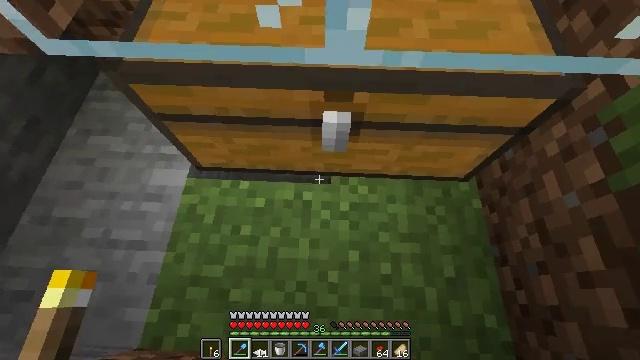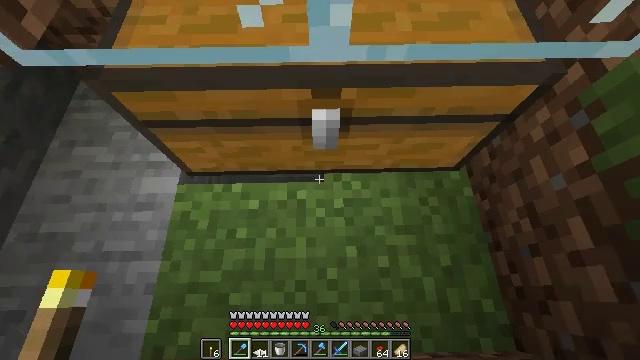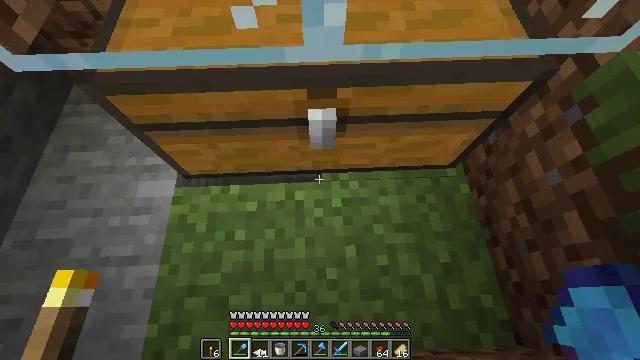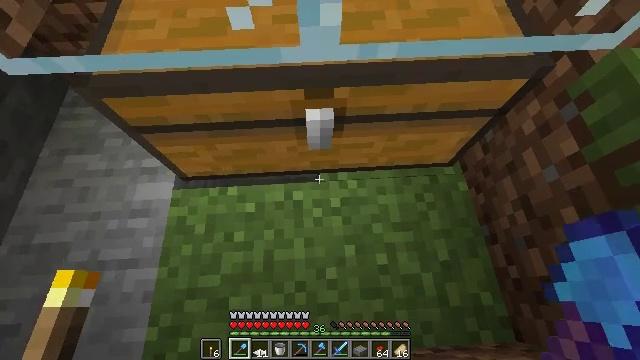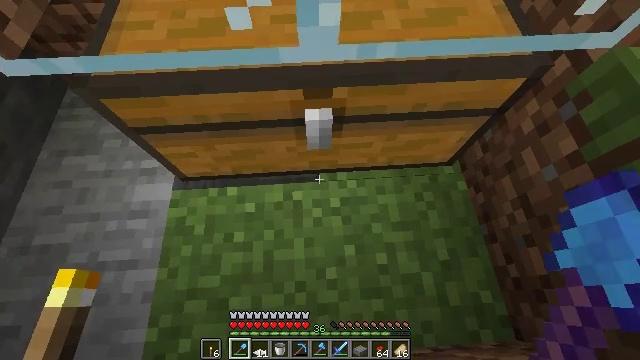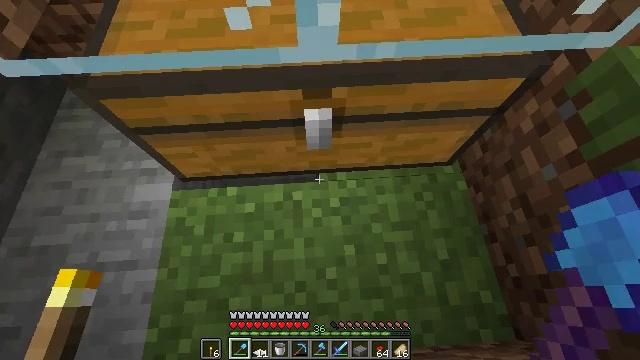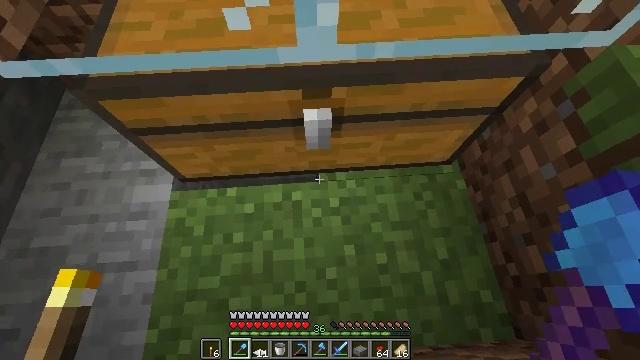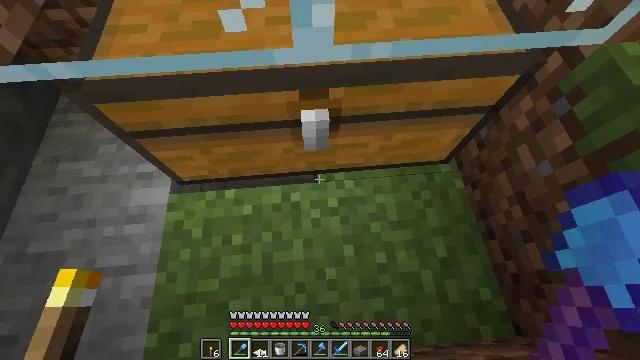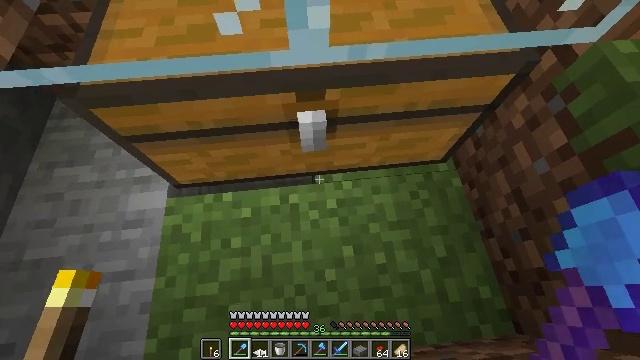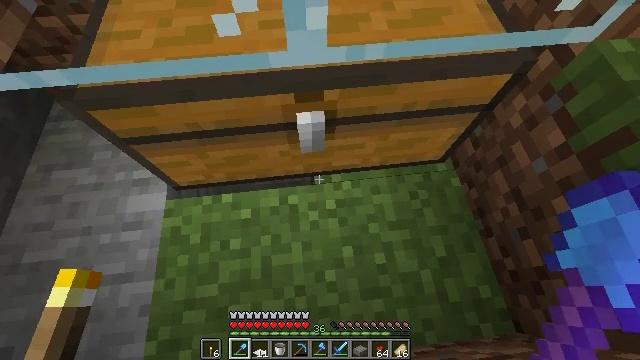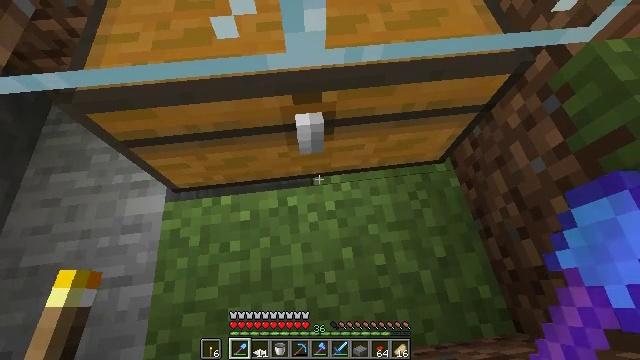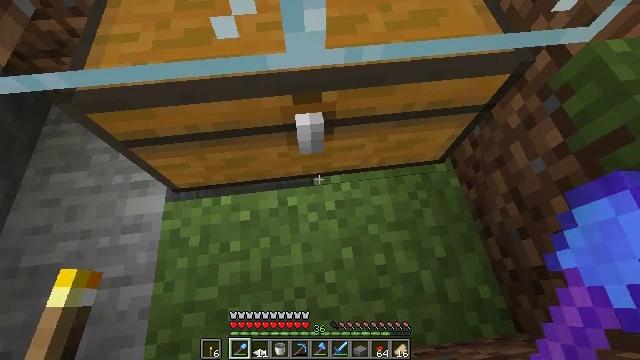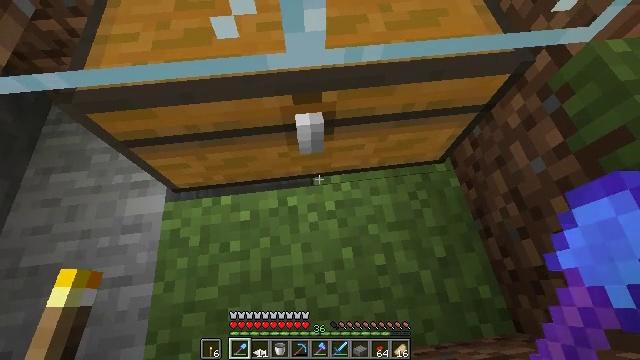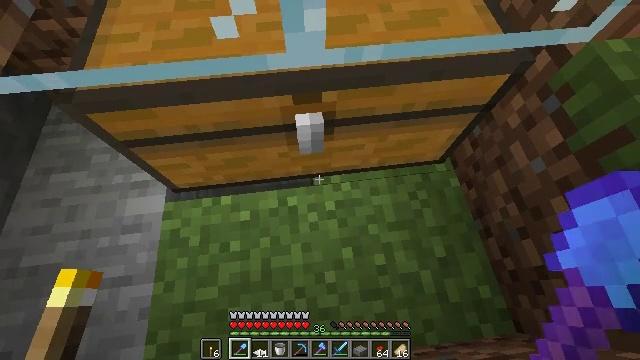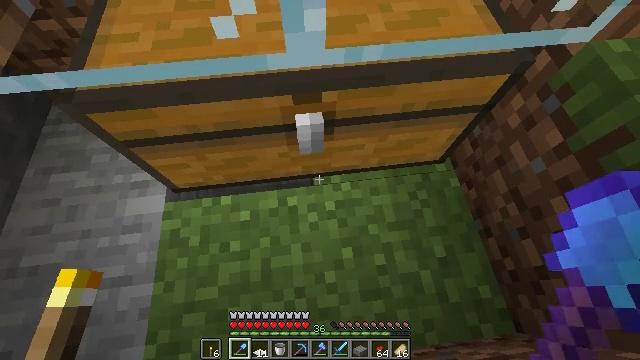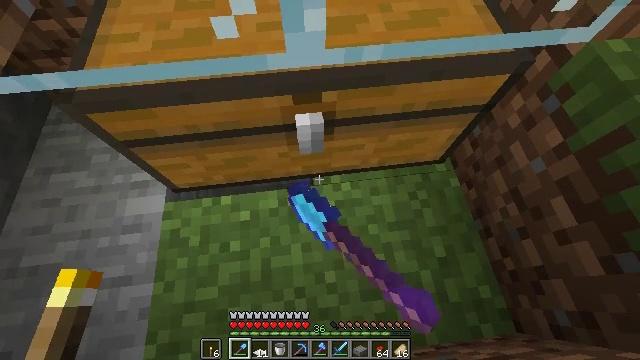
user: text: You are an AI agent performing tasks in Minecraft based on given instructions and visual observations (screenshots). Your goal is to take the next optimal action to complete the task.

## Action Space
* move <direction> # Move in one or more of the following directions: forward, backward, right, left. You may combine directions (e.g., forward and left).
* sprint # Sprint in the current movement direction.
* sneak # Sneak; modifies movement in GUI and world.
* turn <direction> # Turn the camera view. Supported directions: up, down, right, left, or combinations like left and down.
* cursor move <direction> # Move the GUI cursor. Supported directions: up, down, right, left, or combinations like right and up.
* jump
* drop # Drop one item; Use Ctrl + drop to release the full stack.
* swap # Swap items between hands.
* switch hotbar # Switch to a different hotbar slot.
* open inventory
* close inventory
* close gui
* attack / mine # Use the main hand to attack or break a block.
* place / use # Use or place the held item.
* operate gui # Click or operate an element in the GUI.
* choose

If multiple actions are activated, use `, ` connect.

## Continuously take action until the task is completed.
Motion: motion action
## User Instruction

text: Mine grass block from the ground.
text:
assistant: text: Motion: turn right
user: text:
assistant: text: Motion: turn right
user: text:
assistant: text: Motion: no_op
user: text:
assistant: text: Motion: no_op
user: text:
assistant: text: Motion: no_op
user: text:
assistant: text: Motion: no_op
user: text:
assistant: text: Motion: no_op
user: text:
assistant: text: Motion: turn right
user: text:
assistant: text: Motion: no_op
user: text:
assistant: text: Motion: no_op
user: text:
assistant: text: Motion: no_op
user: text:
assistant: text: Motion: no_op
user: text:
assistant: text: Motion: no_op
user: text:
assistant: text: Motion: attack / mine
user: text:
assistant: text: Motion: attack / mine
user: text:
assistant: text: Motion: attack / mine
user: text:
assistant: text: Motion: no_op
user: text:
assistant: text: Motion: no_op
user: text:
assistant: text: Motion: no_op
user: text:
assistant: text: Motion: no_op
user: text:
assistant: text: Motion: no_op
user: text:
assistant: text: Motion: no_op
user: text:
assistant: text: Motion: no_op
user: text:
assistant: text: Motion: no_op
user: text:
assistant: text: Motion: turn right
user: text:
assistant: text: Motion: no_op
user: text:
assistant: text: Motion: attack / mine
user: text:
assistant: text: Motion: attack / mine
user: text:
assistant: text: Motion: attack / mine
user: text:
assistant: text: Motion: attack / mine